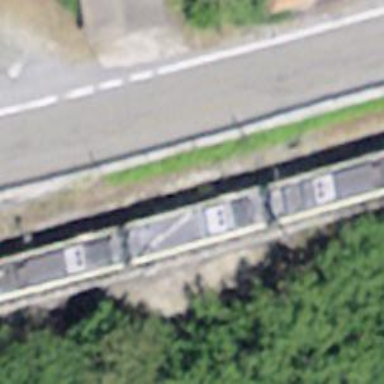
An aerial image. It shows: Railway switch.